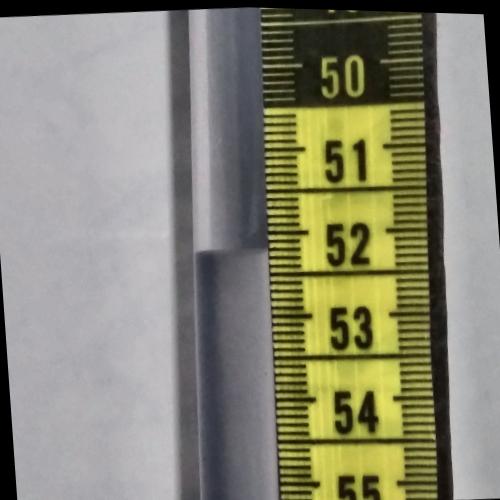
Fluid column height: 52.2 cm